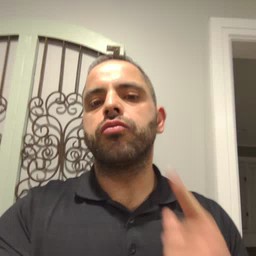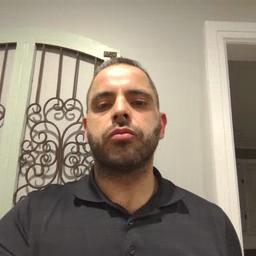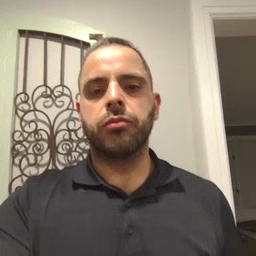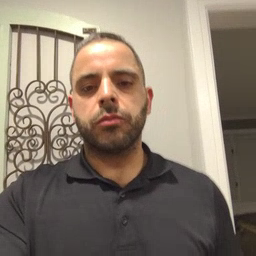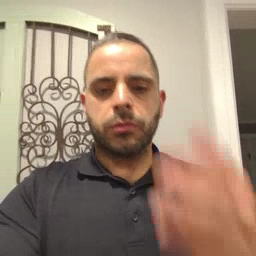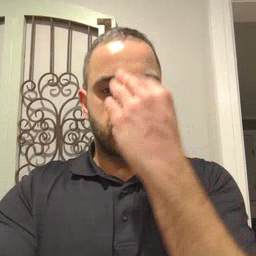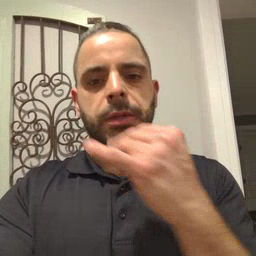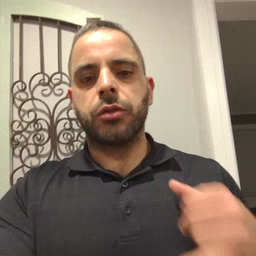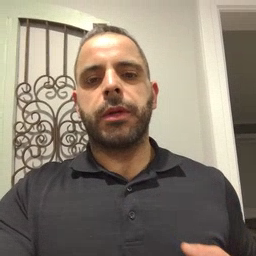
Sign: pajamas